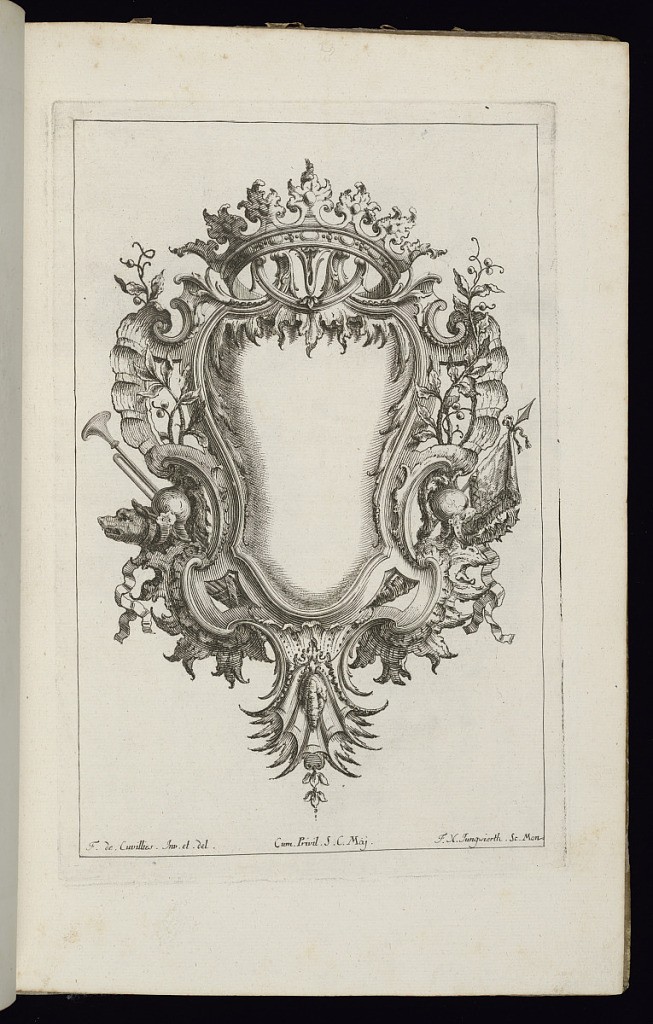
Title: Cartouche Topped by Open Crown
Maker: François de Cuvilliés the Elder, Belgian, 1695 - 1768
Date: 1738
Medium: Etching and engraving on paper
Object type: Bound print
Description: Blank symmetrical rocaille cartouche topped by an open crown. Armorial trophies at left and right.